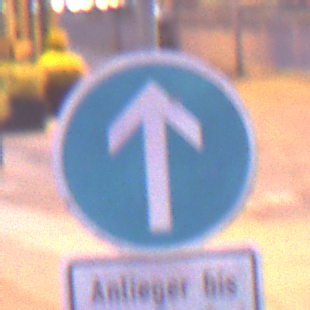
Verkehrszeichen: VorgeschriebeneFahrtrichtungGeradeaus
Zusatzzeichen unten: SonstigeFahrzeugePersonengruppenFrei3
Umgebung: Outdoor, Urban
Tageszeit: Night
Wetter: PartlyCloudy
Licht: Artificial
Jahreszeit: NotSpecified
Kontrast: HighContrast